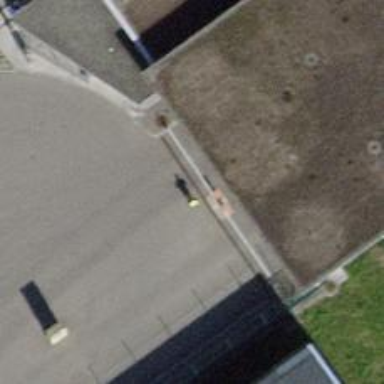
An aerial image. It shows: Gate.